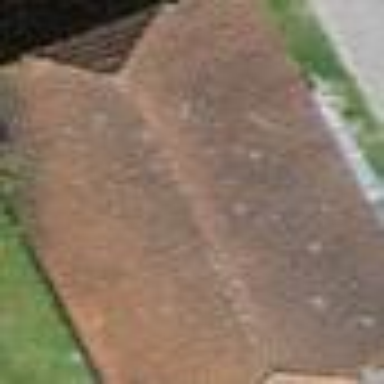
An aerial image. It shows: Rural barn.